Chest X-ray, AP view. Patient: 14 years old, sex M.
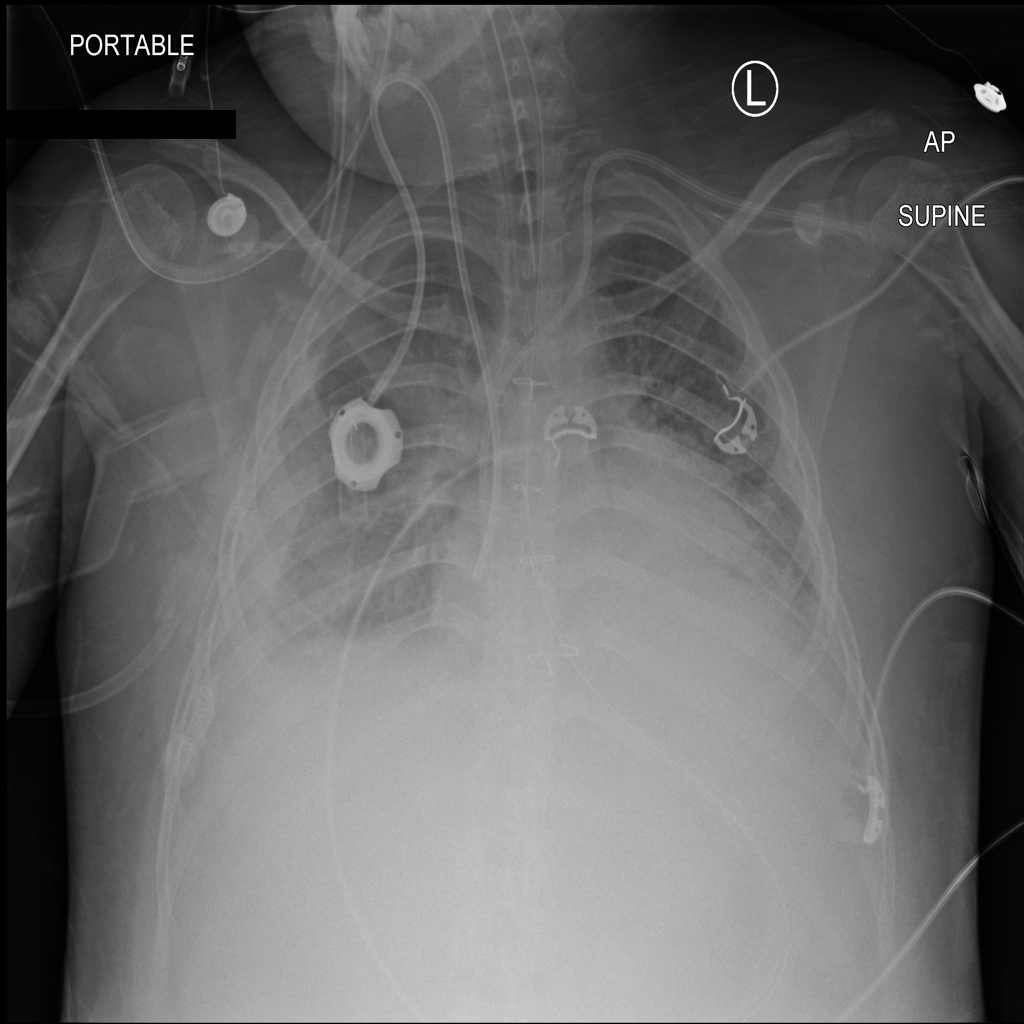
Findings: Infiltration, Pleural_Thickening